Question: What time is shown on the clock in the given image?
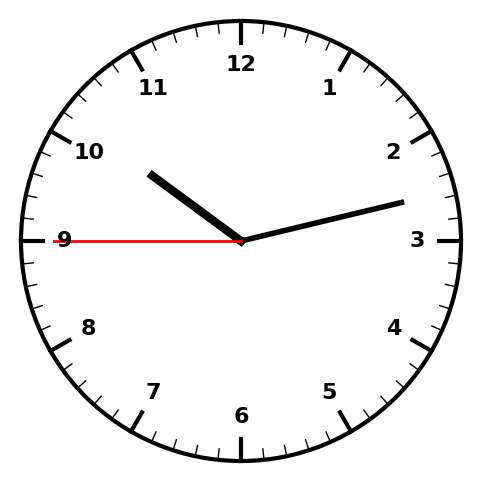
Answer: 10:12:45